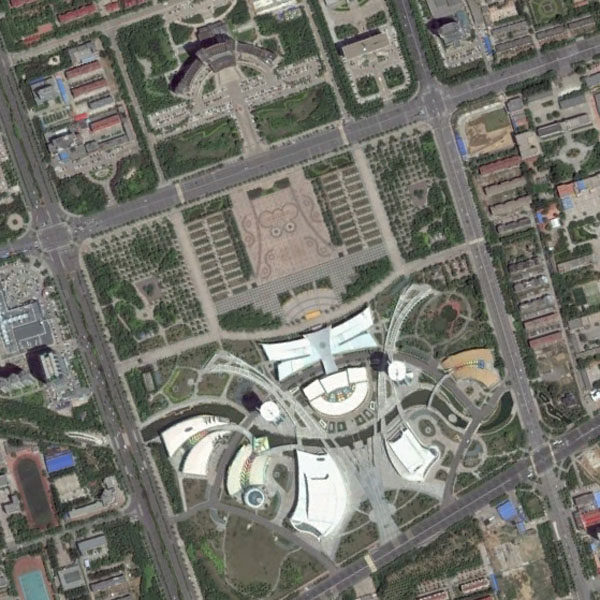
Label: Square